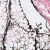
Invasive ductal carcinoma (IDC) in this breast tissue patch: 0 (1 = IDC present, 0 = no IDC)